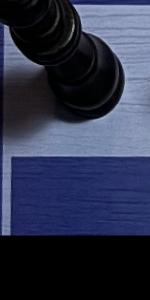
Label: Empty